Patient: sex F, age 66
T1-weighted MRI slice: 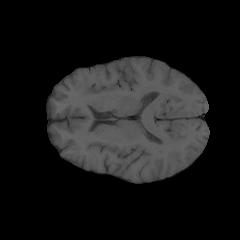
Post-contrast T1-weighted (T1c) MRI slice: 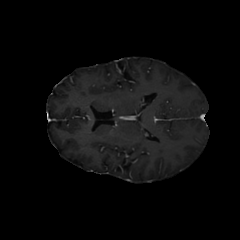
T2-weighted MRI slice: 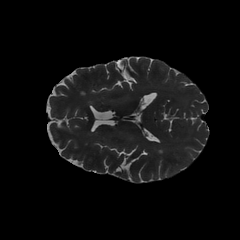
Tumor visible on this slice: no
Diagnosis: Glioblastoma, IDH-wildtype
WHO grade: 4